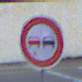
Verkehrszeichen: Ueberholverbot
Umgebung: Outdoor, Suburban
Tageszeit: SunriseSunset
Wetter: PartlyCloudy
Licht: Natural
Jahreszeit: NotSpecified
Kontrast: LowContrast